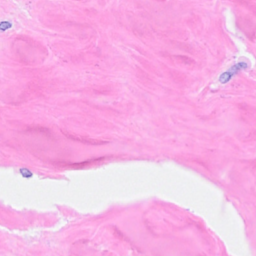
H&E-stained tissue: Breast